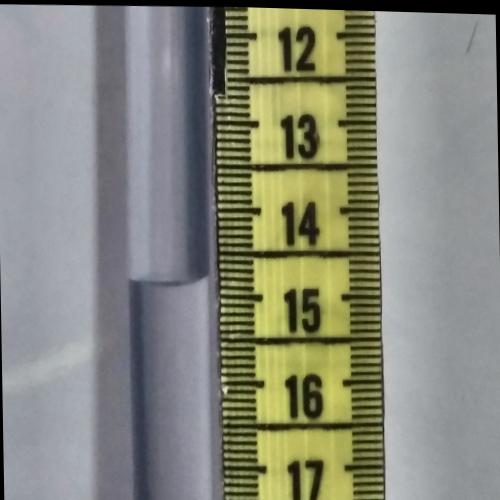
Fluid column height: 14.8 cm